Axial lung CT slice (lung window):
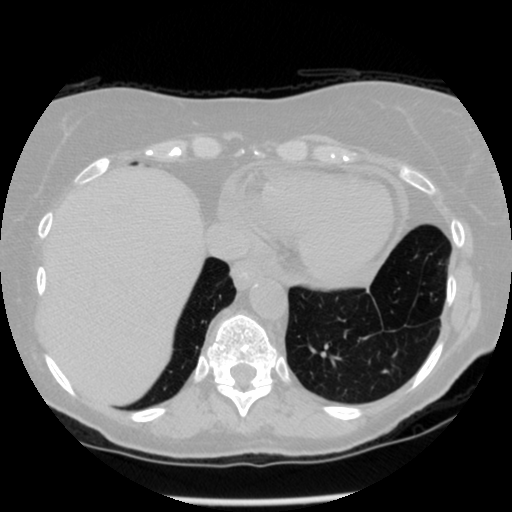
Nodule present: no